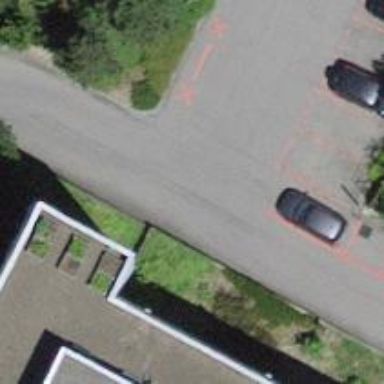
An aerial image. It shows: Road serving as parking aisle.